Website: home-depot
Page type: billing-address
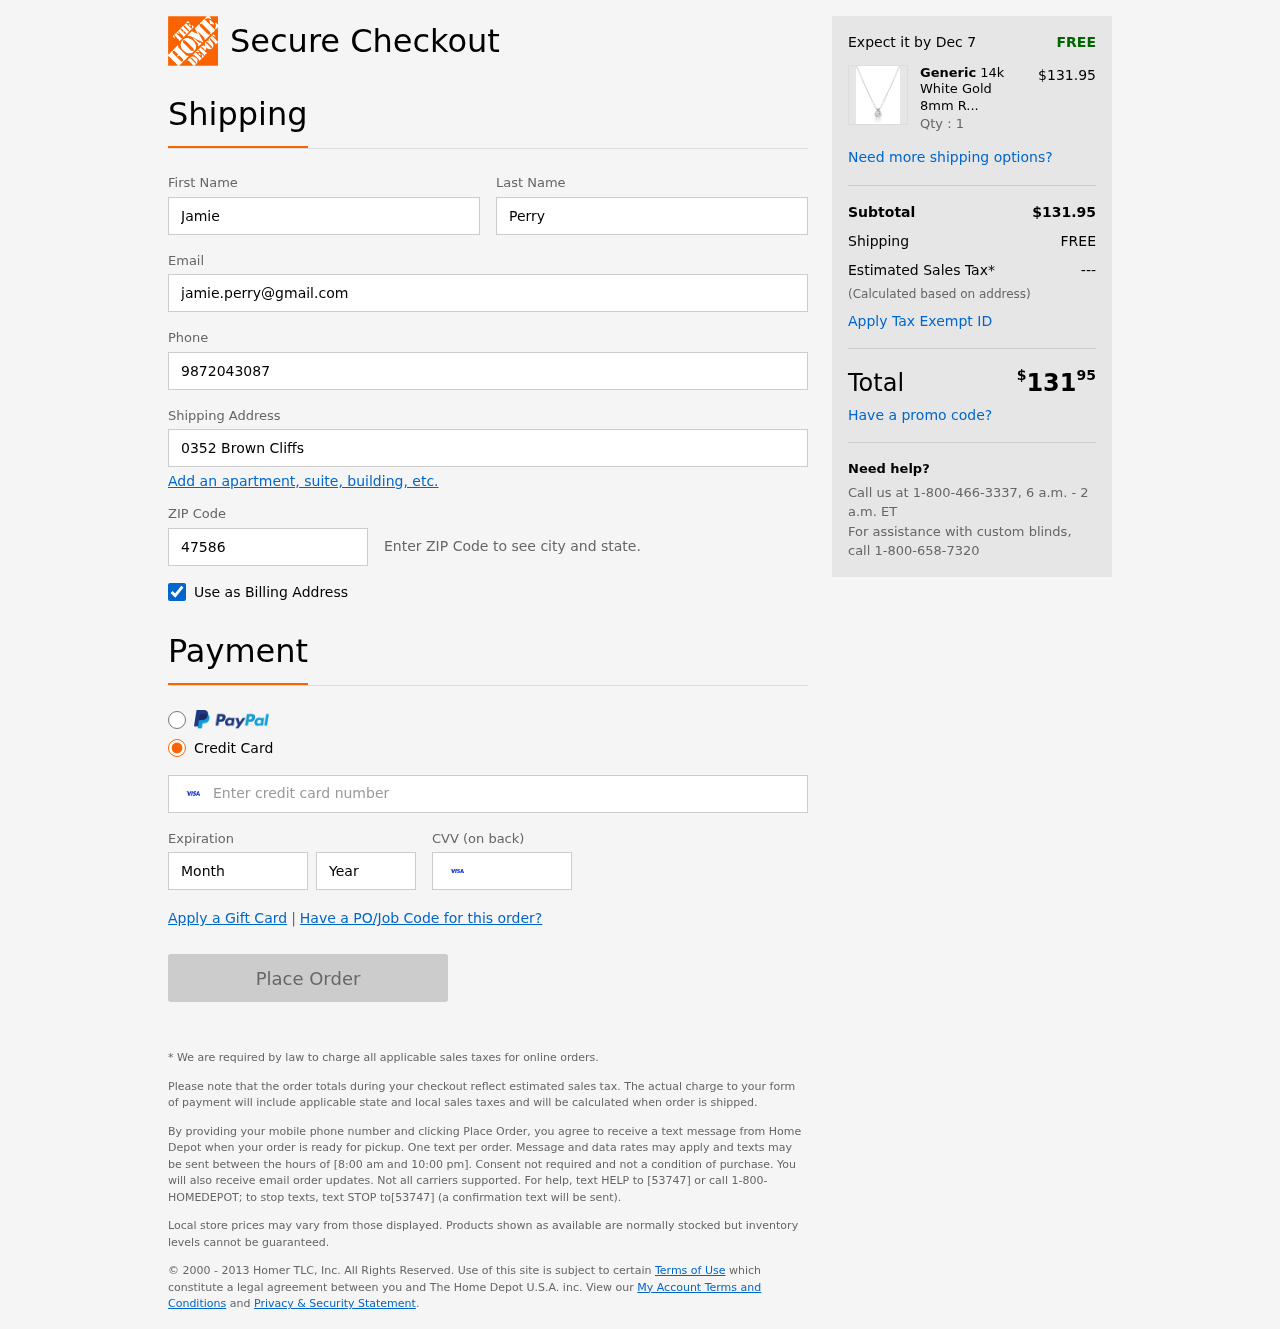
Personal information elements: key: PII_FIRSTNAME
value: Jamie
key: PII_LASTNAME
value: Perry
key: PII_EMAIL
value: jamie.perry@gmail.com
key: PII_PHONE
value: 9872043087
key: PII_STREET
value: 0352 Brown Cliffs
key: PII_POSTCODE
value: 47586
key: PII_CARD_NUMBER
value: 4897 0125 6252 3533
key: PII_CARD_EXPIRY_MONTH
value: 04
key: PII_CARD_CVV
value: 141
Product elements: key: PRODUCT1_BRAND
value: Generic
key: PRODUCT1_NAME
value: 14k White Gold 8mm Round Cubic Zirconia Solitaire Pendant Necklace (2 carat, Diamond Equivalent), 18
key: PRODUCT1_PRICE
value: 131.95
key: PRODUCT1_QUANTITY
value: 1
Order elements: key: ORDER_DELIVERY_DATE
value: Dec 7
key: ORDER_SUBTOTAL
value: $131.95
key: ORDER_SHIPPING_COST
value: FREE
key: ORDER_TAX
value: ---
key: ORDER_TOTAL2
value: $13195